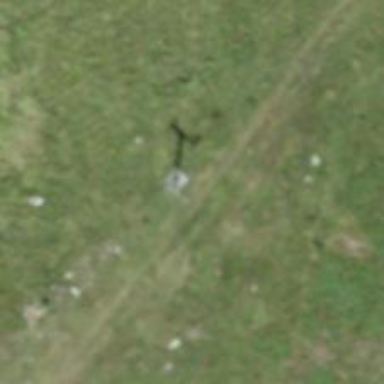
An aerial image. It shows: Pylon for aerialway.